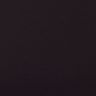
Metastatic tissue present: no